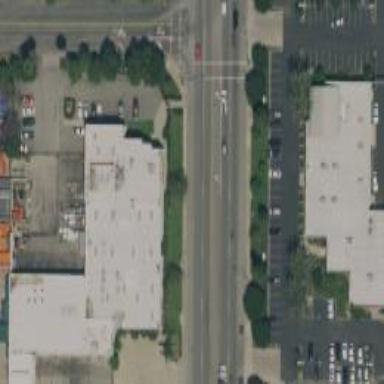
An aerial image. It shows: Commercial building.